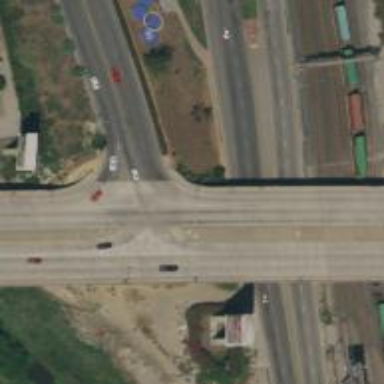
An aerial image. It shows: Primary link highway crossing bridge.